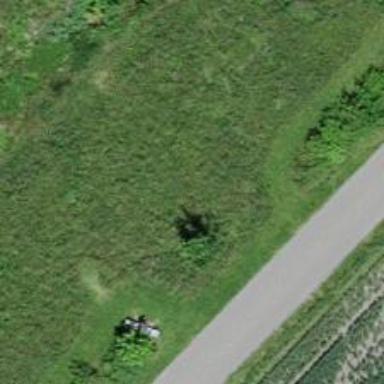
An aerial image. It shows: Bench.